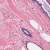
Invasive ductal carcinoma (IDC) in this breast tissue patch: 0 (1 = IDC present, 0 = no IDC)